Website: walmart
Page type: billing-address
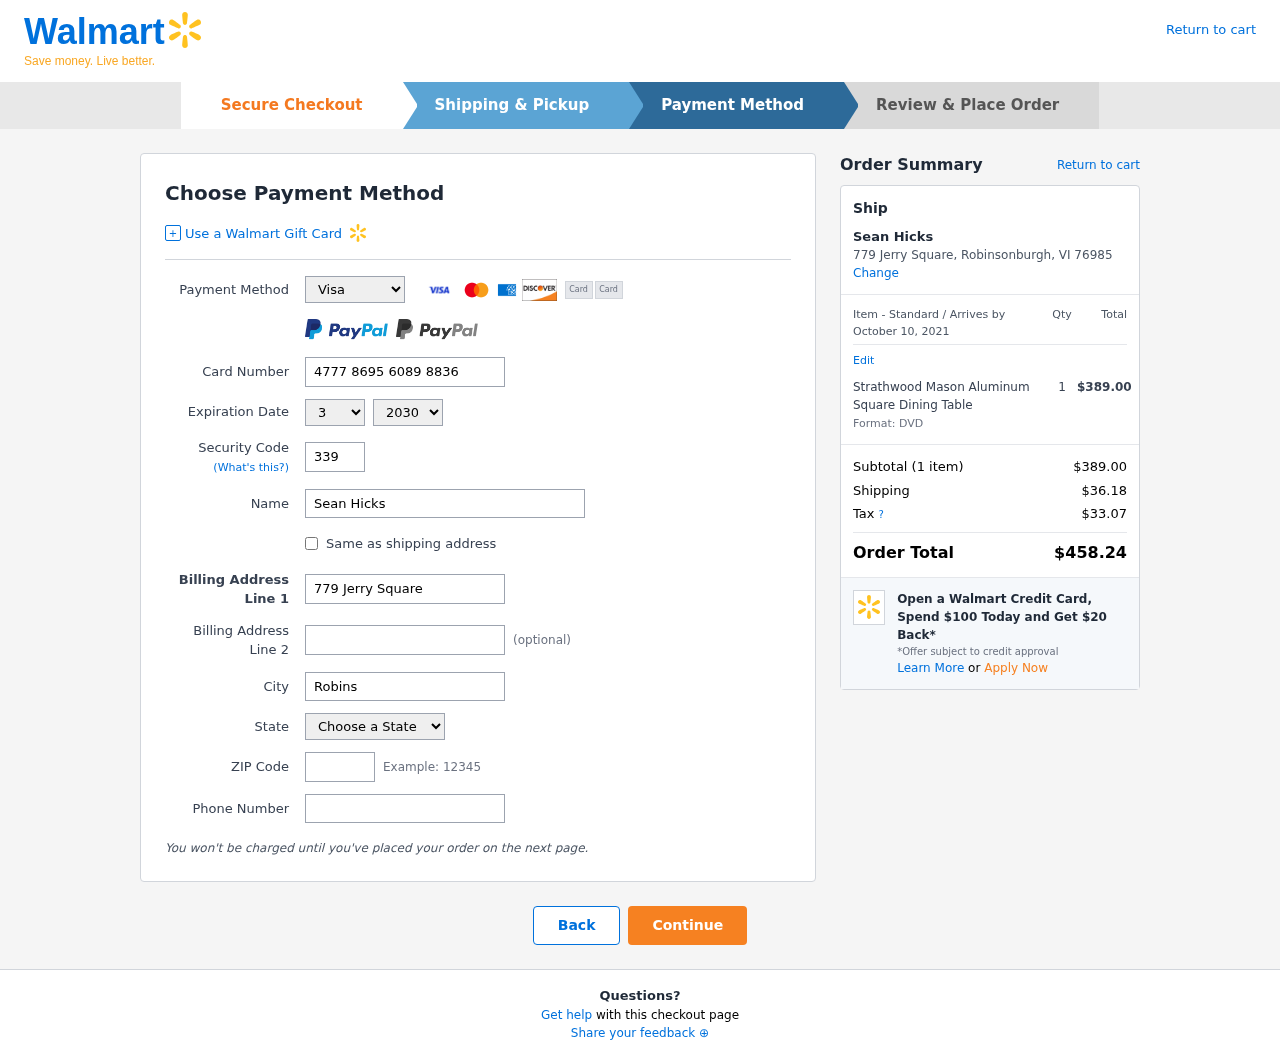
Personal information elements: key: PII_CARD_CVV
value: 339
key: PII_CARD_EXPIRY_MONTH
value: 03
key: PII_CARD_EXPIRY_YEAR
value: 30
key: PII_CARD_NUMBER
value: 4777 8695 6089 8836
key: PII_CARD_TYPE
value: Visa
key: PII_CITY
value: Robinsonburgh
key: PII_CITY_STATE_ZIP
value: Robinsonburgh, VI 76985
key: PII_FULLNAME
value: Sean Hicks
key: PII_PHONE
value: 9928732094
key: PII_POSTCODE
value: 76985
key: PII_STATE
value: VI
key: PII_STREET
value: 779 Jerry Square
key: PII_FULLNAME2
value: Sean Hicks
Product elements: key: PRODUCT1_NAME
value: Strathwood Mason Aluminum Square Dining Table
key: PRODUCT1_PRICE
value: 389
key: PRODUCT1_QUANTITY
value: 1
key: PRODUCT1_DESC
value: Format: DVD
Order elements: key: ORDER_DELIVERY_DATE
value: October 10, 2021
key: ORDER_NUM_ITEMS
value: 1
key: ORDER_SUBTOTAL
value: $389.00
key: ORDER_SHIPPING_COST
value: $36.18
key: ORDER_TAX
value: $33.07
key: ORDER_TOTAL
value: $458.24